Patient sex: M
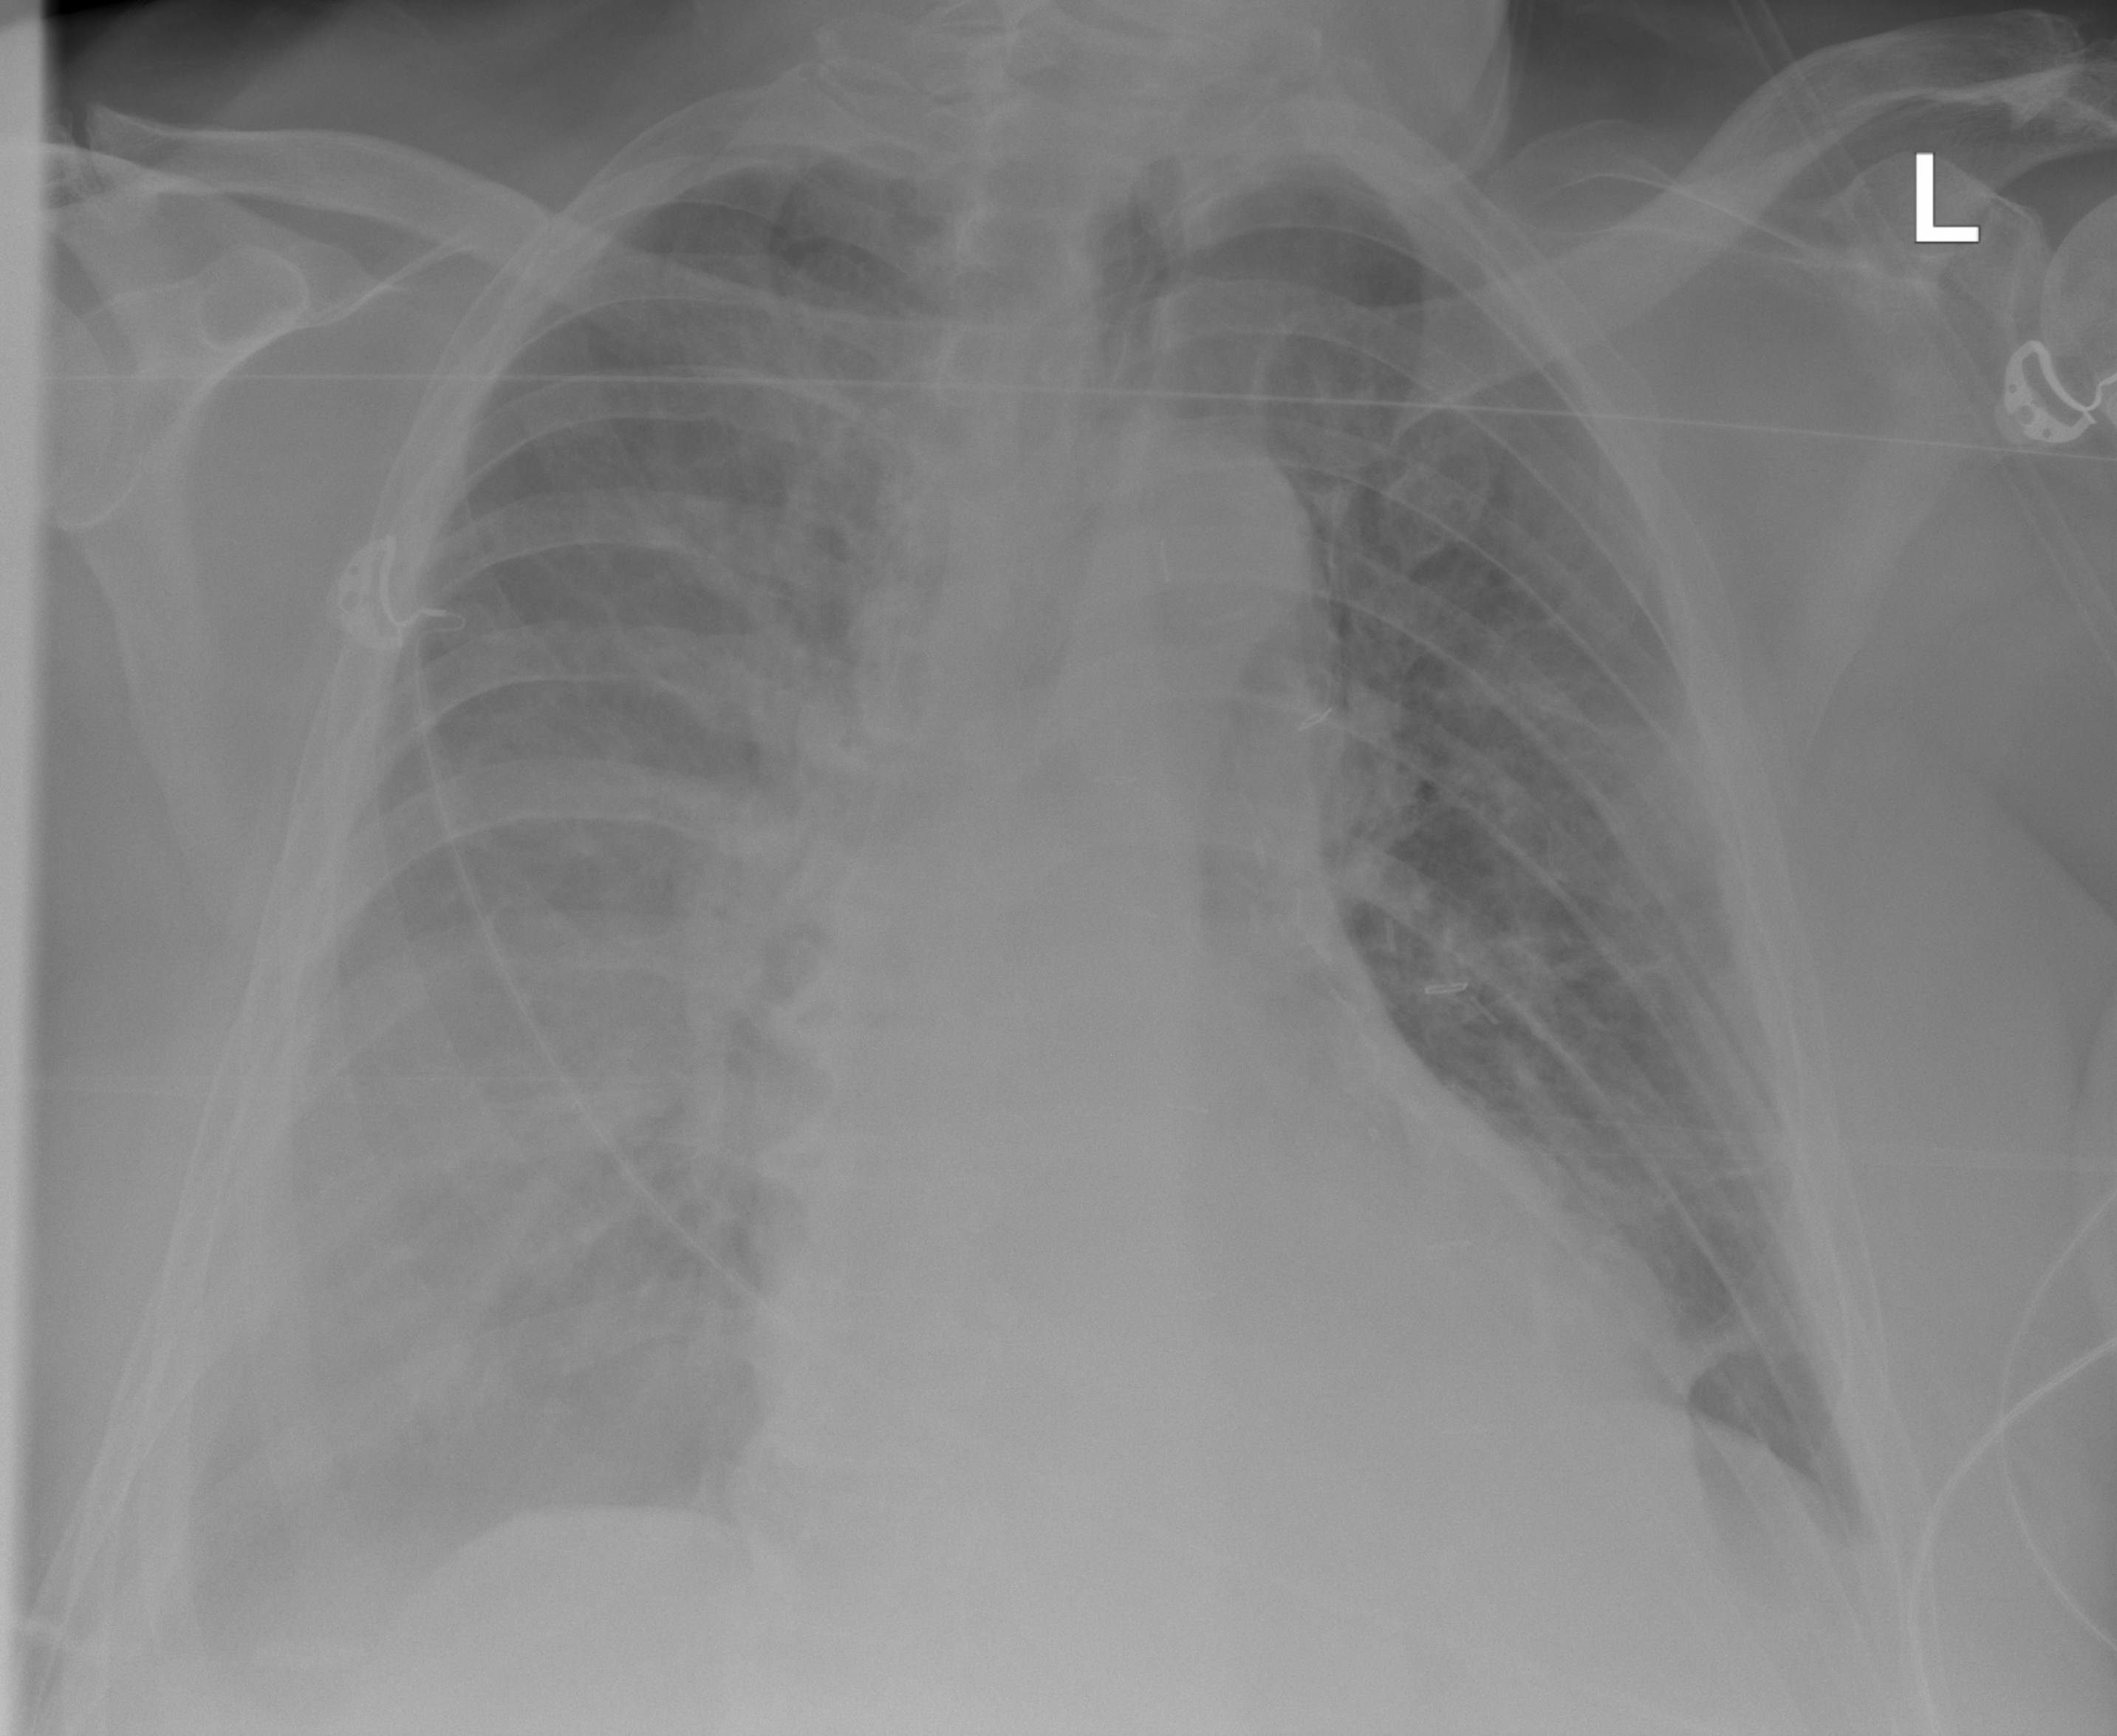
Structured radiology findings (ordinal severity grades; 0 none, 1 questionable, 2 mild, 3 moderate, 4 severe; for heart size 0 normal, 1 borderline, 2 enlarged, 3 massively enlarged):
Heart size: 2
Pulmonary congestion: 2
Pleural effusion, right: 3
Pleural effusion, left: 0
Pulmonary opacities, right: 2
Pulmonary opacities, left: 2
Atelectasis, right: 3
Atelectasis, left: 2